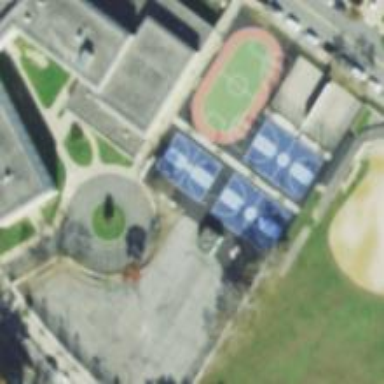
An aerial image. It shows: Basketball court located in leisure land pitch.